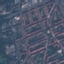
Label: Residential